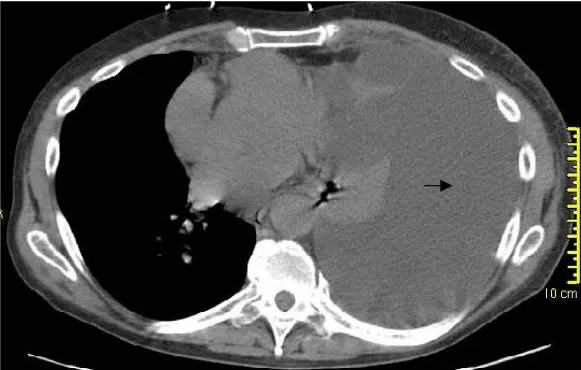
CT chest: massive pleural effusion on left side (arrow).
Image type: radiology (ct)